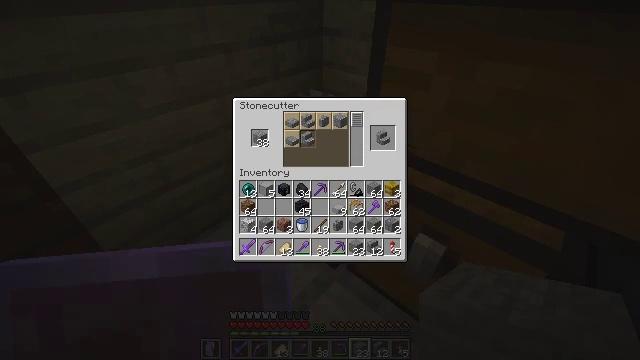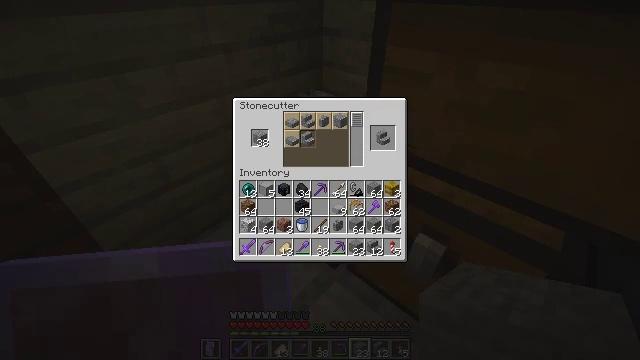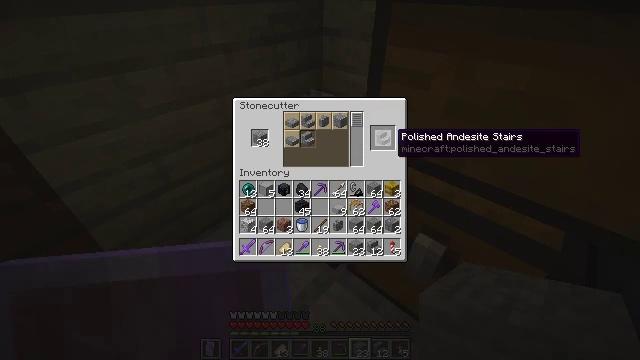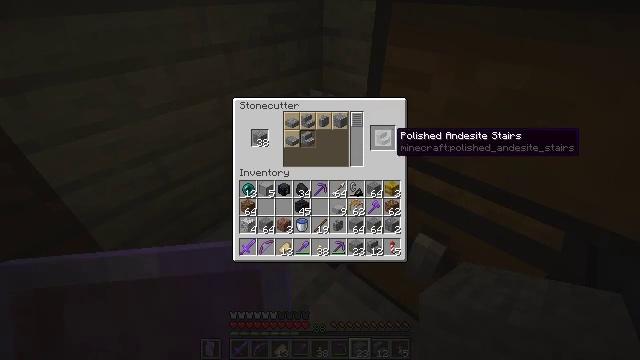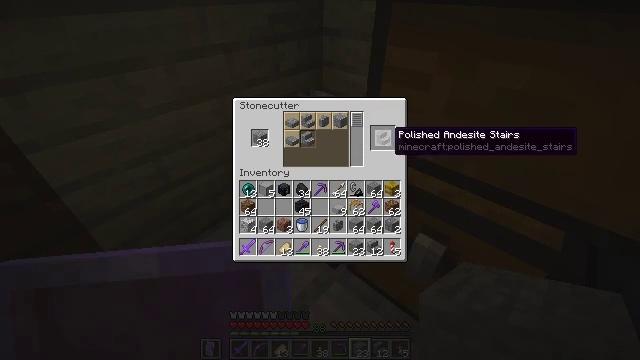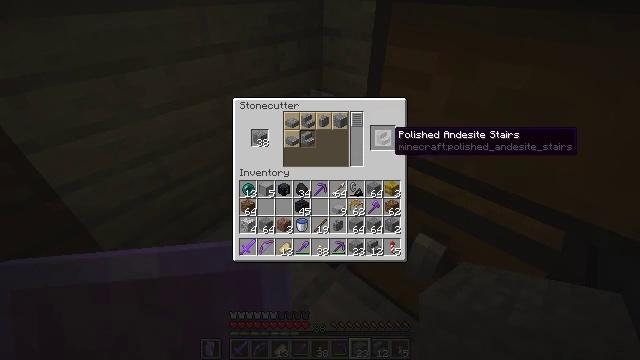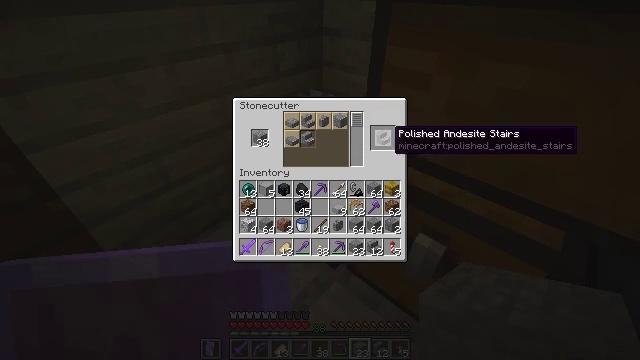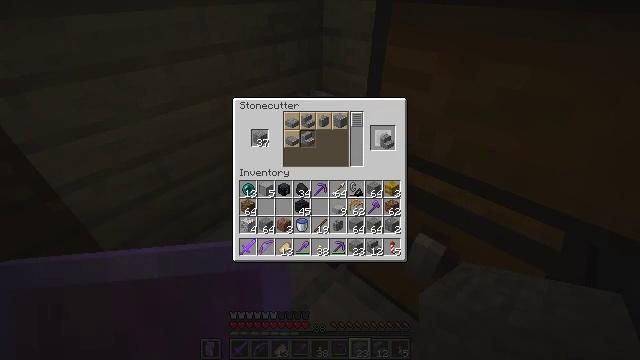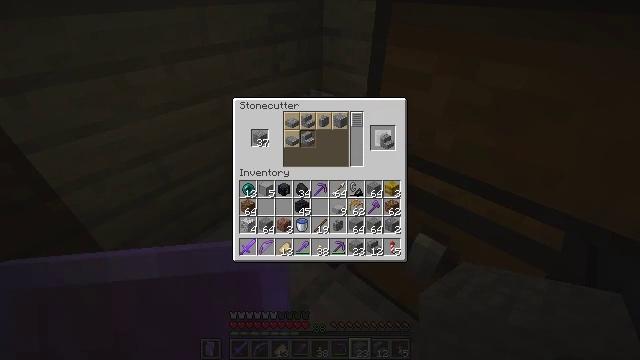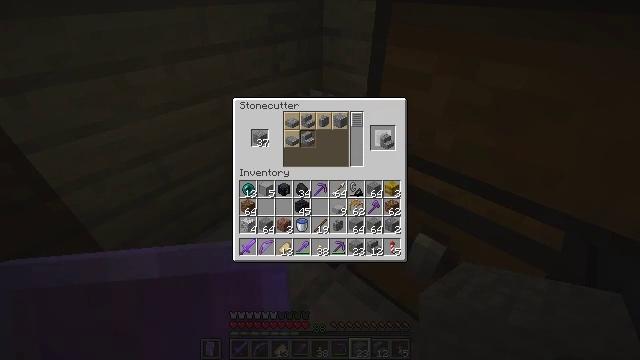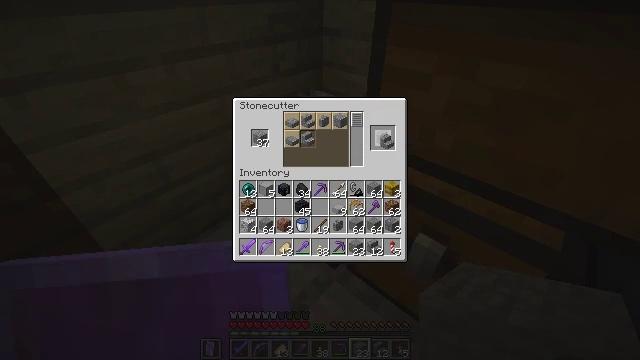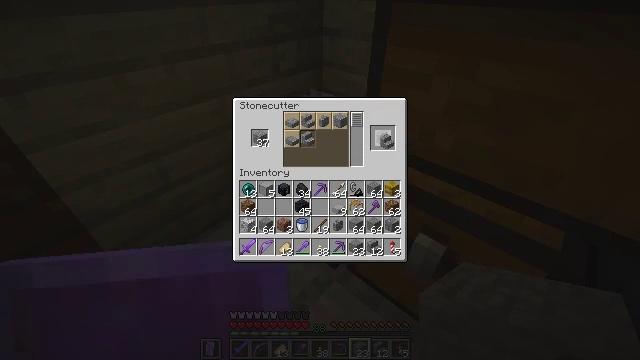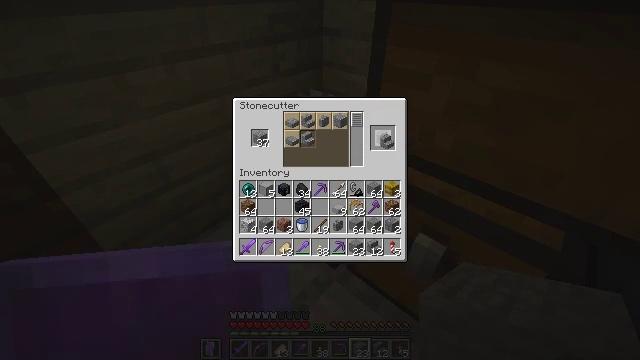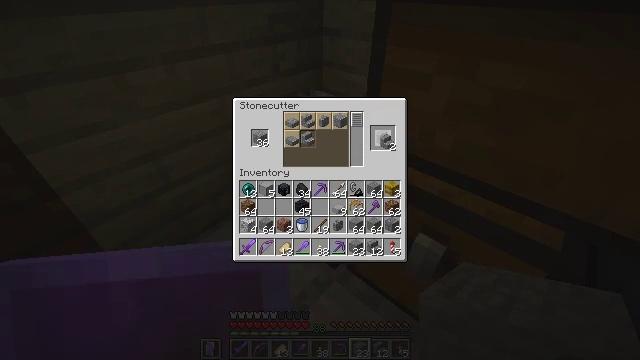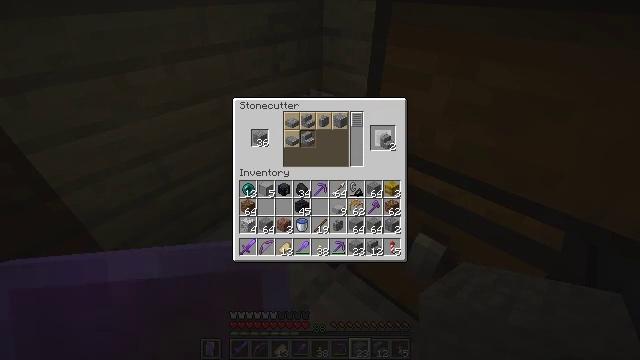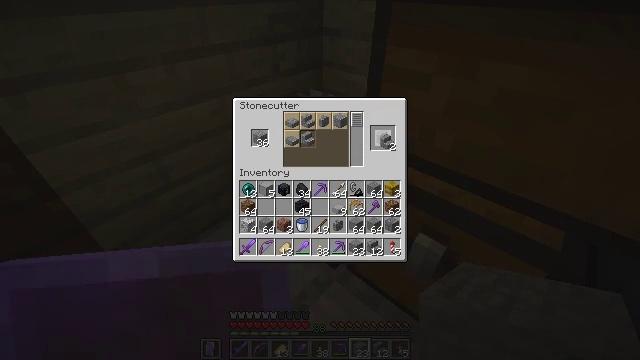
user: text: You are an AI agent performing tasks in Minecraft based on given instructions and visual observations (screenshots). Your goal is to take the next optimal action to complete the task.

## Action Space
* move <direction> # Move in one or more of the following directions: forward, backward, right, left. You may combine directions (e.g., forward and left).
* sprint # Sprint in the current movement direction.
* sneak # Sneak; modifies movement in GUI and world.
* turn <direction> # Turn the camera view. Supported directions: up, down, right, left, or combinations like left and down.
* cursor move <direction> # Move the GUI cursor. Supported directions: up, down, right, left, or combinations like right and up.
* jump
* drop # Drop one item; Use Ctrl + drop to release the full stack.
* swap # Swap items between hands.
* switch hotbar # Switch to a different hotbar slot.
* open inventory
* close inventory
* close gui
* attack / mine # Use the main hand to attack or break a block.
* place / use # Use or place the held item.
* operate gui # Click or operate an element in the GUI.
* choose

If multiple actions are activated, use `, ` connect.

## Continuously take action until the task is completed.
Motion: motion action
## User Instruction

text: Use polished andesite blocks to craft polished andesite stairs.
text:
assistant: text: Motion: no_op
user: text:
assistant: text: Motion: no_op
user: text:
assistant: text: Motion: no_op
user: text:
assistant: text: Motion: no_op
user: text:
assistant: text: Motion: no_op
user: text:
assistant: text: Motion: no_op
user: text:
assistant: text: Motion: attack / mine
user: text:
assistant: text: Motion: attack / mine
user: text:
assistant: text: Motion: no_op
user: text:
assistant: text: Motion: attack / mine
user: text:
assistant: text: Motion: attack / mine
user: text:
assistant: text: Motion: attack / mine
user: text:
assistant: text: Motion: no_op
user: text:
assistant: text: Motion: attack / mine
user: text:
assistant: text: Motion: attack / mine
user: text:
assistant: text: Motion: attack / mine
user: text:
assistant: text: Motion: no_op
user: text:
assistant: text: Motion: no_op
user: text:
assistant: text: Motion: no_op
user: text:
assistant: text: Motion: no_op
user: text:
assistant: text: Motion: no_op
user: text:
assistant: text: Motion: attack / mine
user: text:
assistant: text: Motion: attack / mine
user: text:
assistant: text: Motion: no_op
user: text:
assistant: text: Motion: no_op
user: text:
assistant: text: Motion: attack / mine
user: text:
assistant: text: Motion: attack / mine
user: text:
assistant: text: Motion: attack / mine
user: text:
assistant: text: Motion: attack / mine
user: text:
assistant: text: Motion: no_op